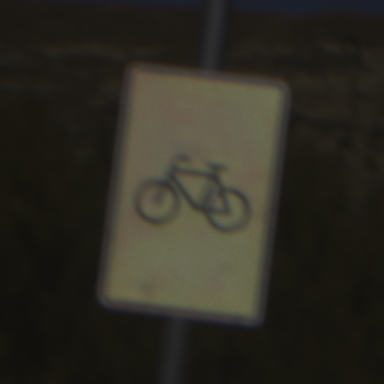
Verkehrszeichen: RadverkehrOhnePfeilsymbol
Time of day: Midday
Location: Outdoor (Nature)
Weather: Clear
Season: NotSpecified
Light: Natural